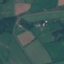
Label: Pasture